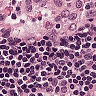
Metastatic tissue present: no